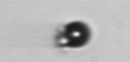
Label: bead